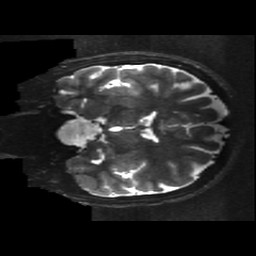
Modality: T2w
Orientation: coronal
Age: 17
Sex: male
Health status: ill
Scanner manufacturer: ge
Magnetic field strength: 3 T
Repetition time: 7.5 s
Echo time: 0.1015 s